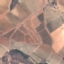
Label: PermanentCrop